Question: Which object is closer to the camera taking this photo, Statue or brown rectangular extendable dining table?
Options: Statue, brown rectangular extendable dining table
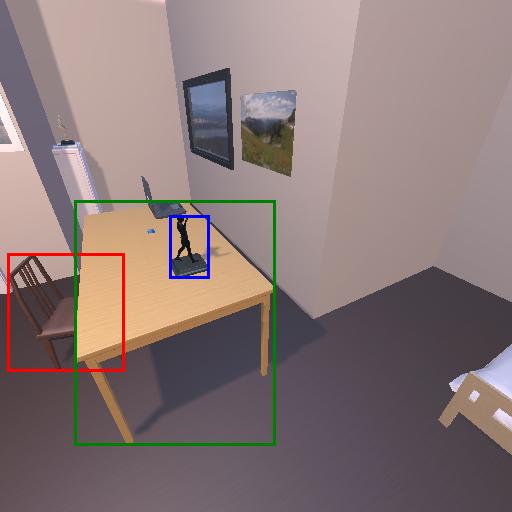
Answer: Statue